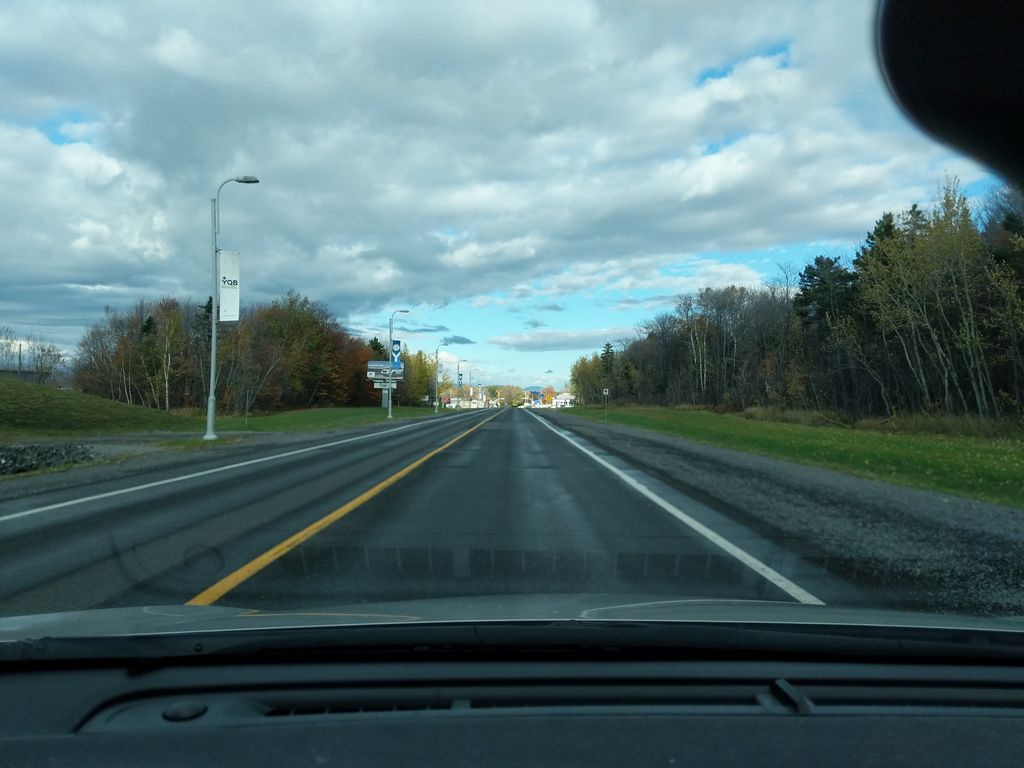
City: quebec_city